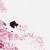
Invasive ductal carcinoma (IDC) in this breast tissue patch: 0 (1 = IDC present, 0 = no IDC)